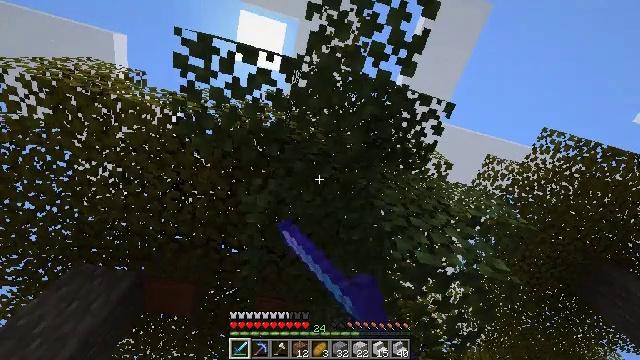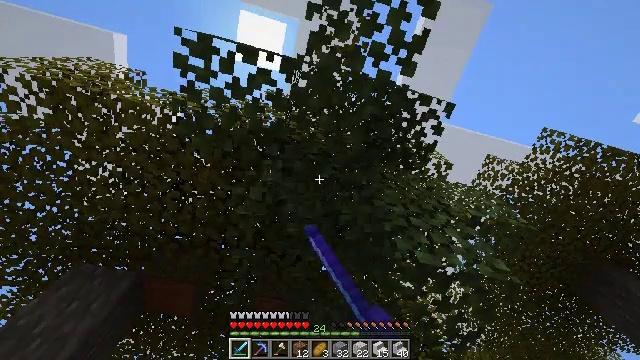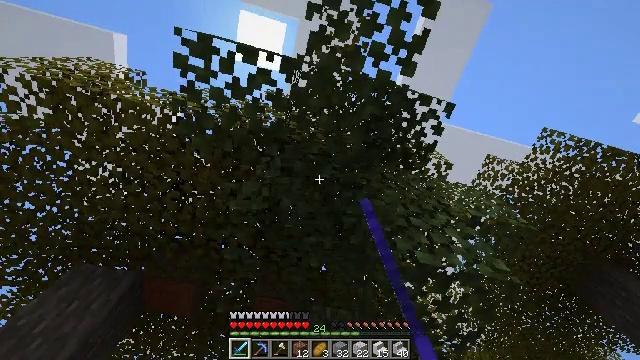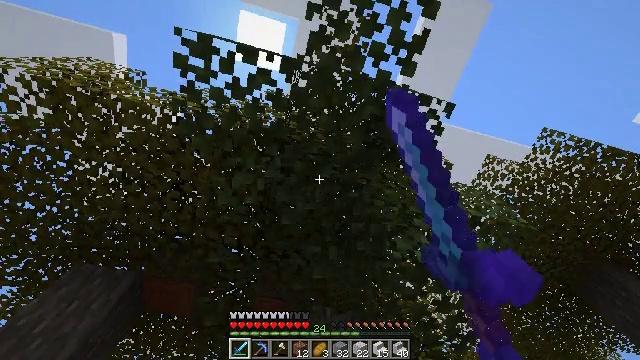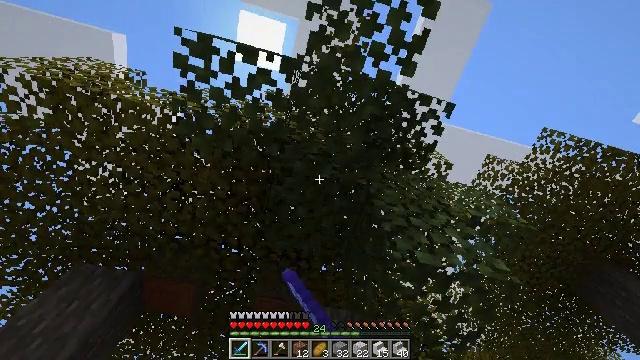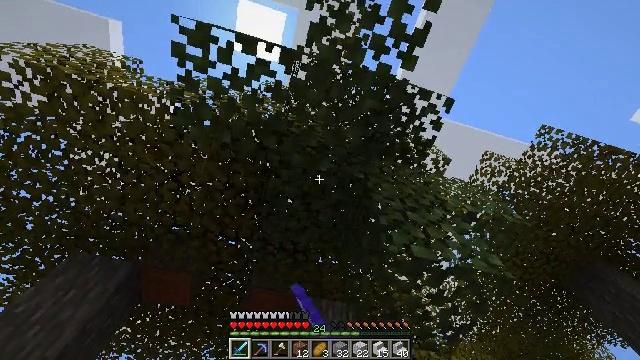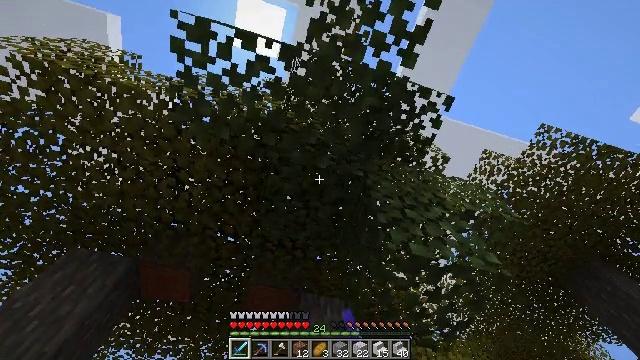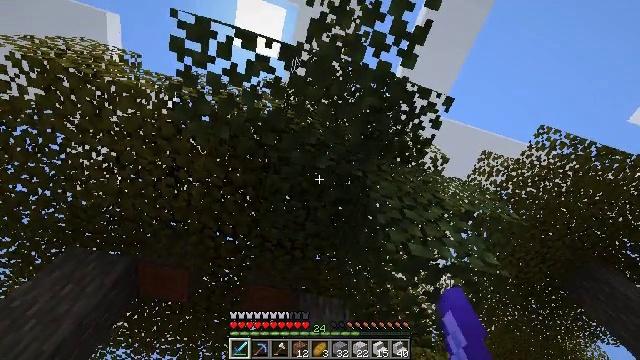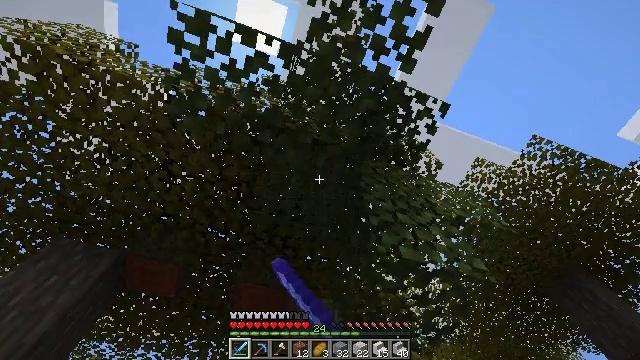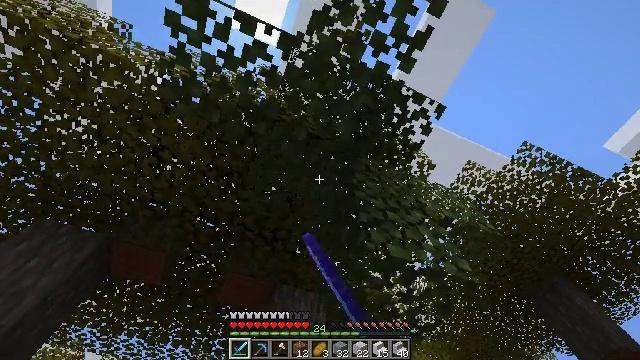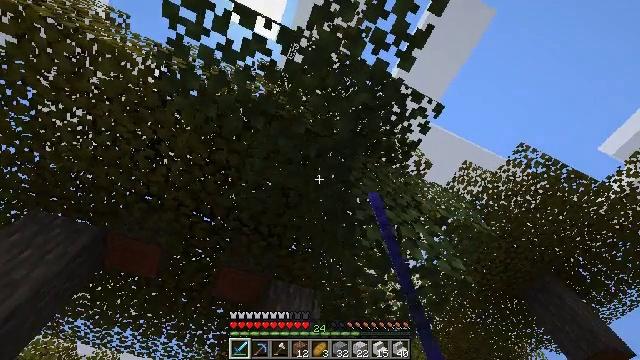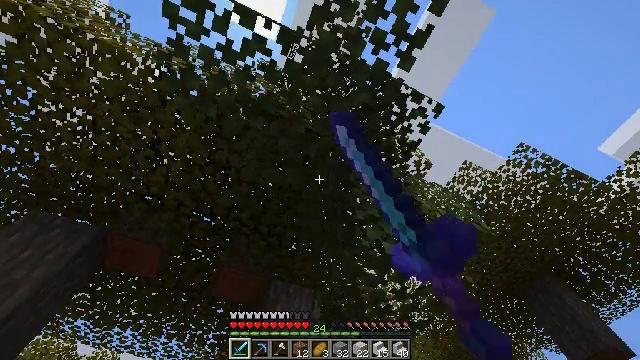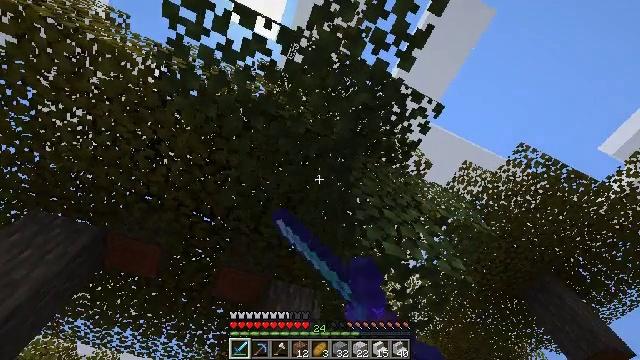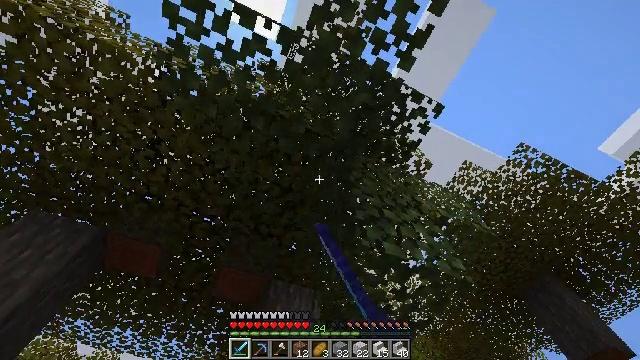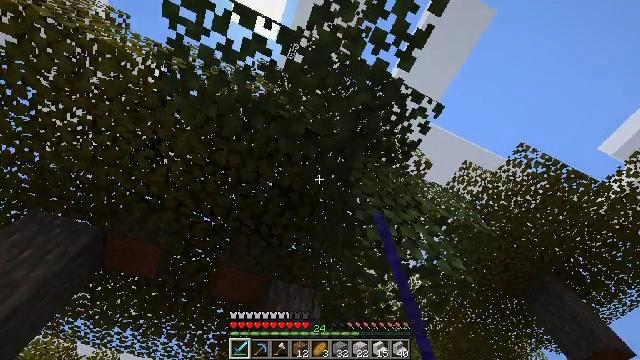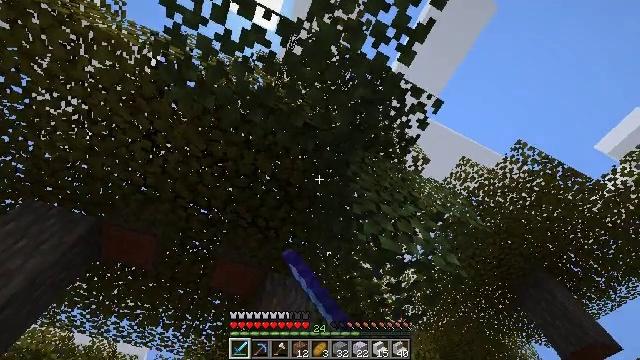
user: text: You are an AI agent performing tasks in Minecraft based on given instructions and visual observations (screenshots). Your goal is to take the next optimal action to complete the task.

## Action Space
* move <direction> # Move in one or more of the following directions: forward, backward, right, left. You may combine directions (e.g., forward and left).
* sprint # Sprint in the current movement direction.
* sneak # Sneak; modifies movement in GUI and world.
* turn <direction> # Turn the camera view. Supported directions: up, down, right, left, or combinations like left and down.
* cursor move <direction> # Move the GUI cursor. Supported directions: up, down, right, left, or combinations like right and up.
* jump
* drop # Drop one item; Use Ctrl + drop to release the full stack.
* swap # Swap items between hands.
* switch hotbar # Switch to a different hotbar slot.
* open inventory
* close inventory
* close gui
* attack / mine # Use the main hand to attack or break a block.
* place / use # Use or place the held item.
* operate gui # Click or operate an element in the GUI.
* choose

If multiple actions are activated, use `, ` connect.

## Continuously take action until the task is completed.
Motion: motion action
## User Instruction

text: Harvest birch leaves for decorations.
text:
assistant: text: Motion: attack / mine
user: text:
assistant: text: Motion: attack / mine
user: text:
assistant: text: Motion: attack / mine
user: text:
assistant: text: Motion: attack / mine
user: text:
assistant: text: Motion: turn right and down, attack / mine
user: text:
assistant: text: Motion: attack / mine
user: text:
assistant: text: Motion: attack / mine
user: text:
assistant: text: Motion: turn right, attack / mine
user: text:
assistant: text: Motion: turn right and down, attack / mine
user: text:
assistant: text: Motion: turn right, attack / mine
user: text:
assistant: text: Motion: attack / mine
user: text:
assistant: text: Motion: attack / mine
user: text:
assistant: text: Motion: attack / mine
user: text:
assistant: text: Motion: attack / mine
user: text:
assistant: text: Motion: turn right and down, attack / mine
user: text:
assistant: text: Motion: turn right and down, attack / mine
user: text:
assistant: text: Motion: turn right and down, attack / mine
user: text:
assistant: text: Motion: attack / mine
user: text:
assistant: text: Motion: attack / mine
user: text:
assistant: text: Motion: attack / mine
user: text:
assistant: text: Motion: attack / mine
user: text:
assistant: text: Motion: attack / mine
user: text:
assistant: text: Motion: attack / mine
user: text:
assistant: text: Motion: attack / mine
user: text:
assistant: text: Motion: no_op